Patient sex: F
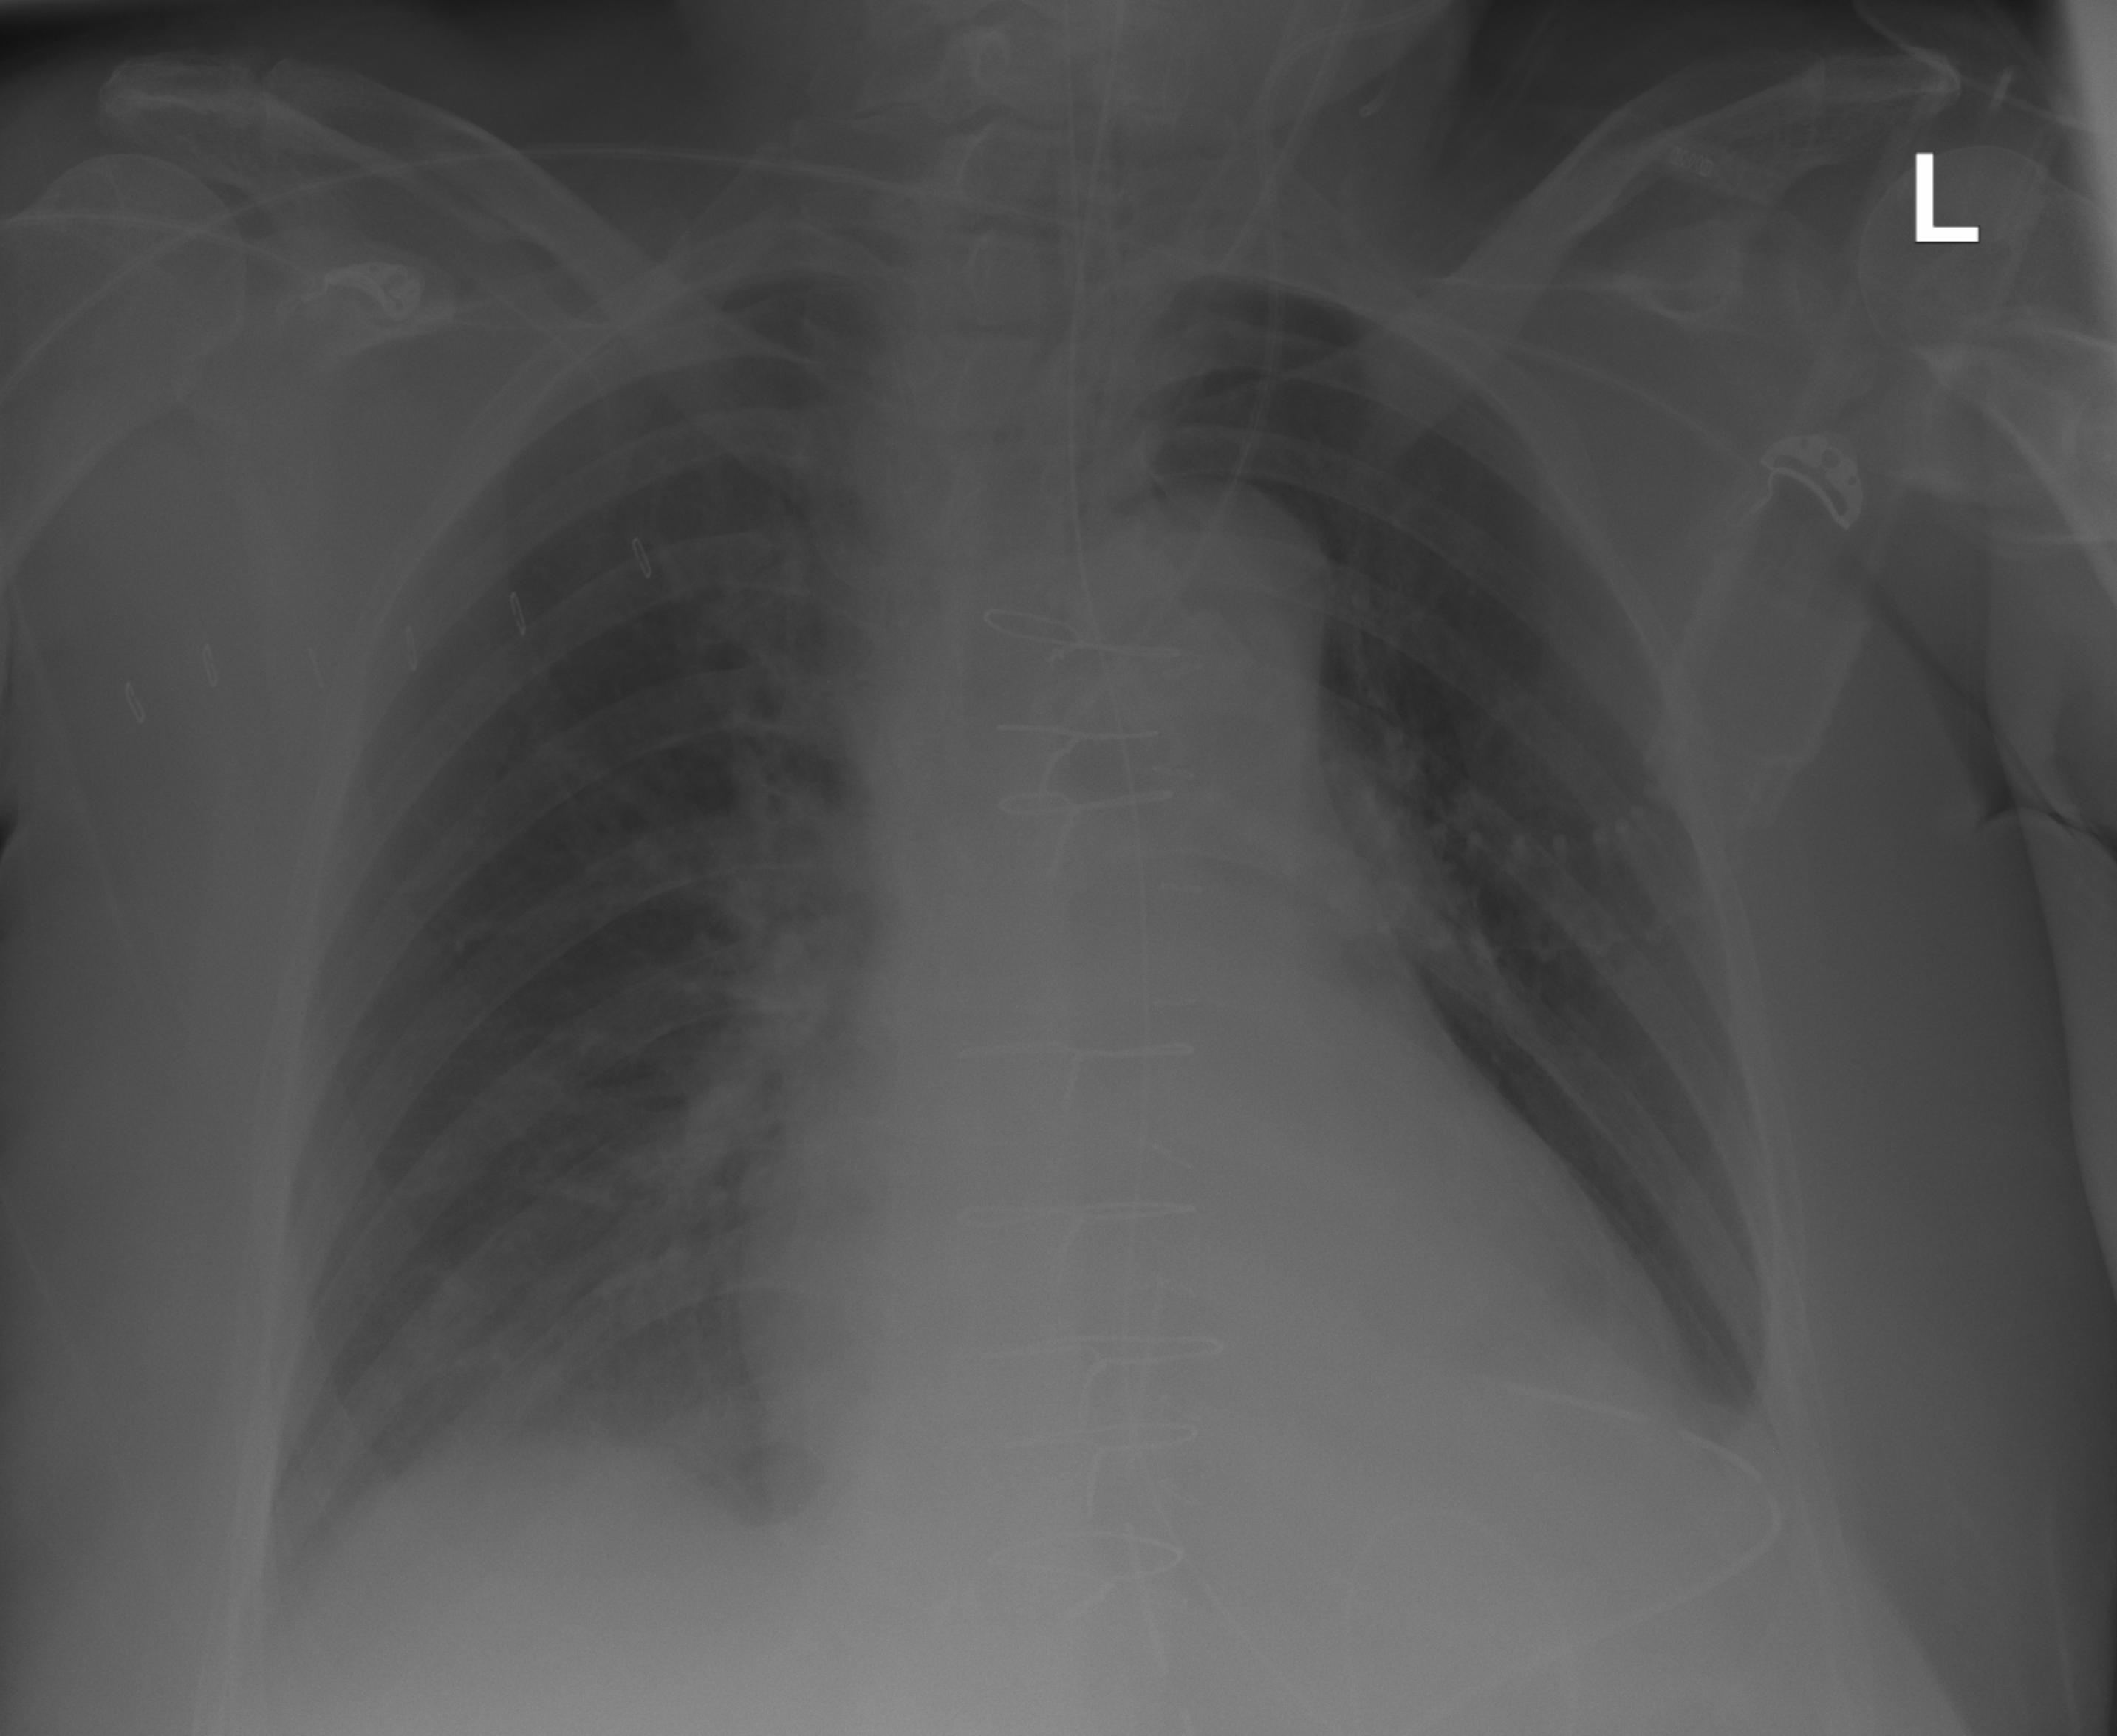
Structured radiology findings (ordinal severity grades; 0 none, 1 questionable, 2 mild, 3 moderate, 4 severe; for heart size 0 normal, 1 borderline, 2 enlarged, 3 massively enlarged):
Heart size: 1
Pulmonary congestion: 0
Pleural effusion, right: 2
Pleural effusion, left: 2
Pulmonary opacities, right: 0
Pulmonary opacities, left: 0
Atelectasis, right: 2
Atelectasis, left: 2